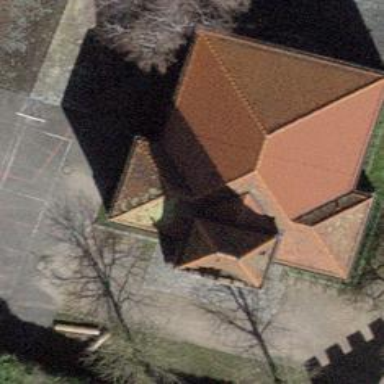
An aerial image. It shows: View of roof edge.